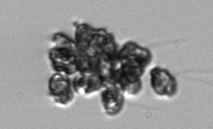
Label: Corymbellus